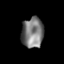
Tissue: lung
Cell type: Epithelial cells
Senescence score: 0.1917
Nuclear area (px): 650
Mean DAPI intensity: 123.525